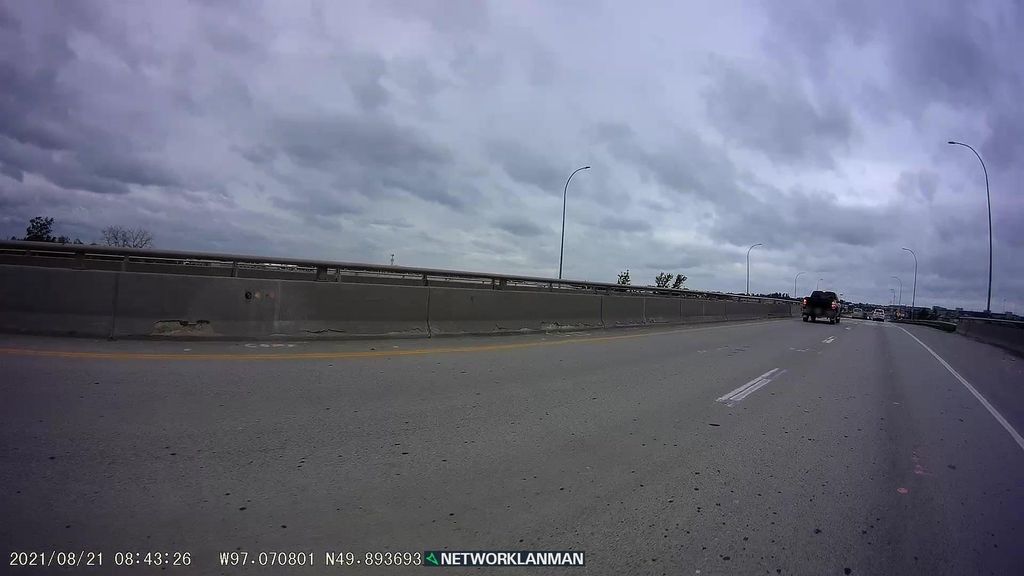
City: winnipeg